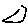
Label: moon